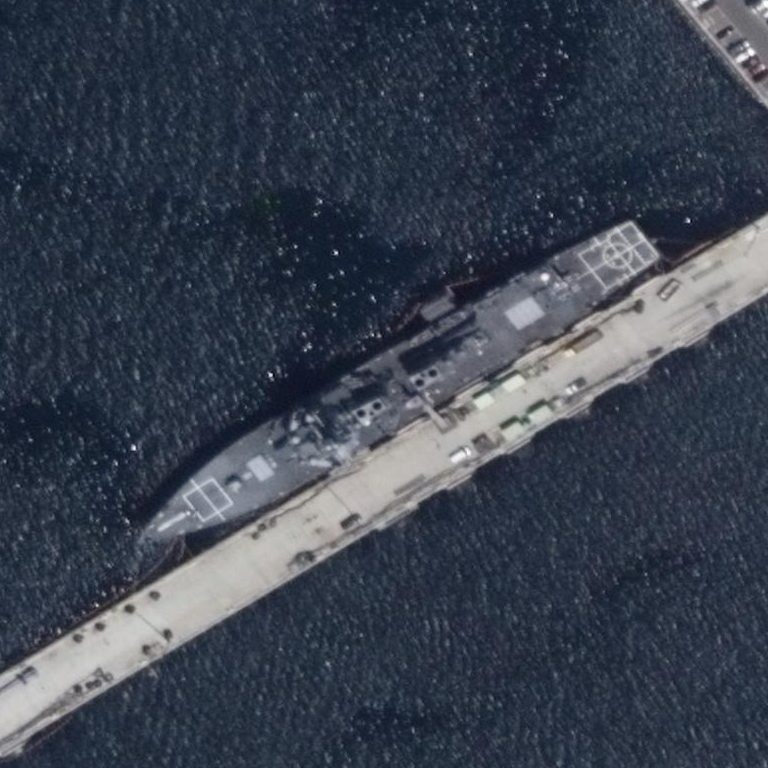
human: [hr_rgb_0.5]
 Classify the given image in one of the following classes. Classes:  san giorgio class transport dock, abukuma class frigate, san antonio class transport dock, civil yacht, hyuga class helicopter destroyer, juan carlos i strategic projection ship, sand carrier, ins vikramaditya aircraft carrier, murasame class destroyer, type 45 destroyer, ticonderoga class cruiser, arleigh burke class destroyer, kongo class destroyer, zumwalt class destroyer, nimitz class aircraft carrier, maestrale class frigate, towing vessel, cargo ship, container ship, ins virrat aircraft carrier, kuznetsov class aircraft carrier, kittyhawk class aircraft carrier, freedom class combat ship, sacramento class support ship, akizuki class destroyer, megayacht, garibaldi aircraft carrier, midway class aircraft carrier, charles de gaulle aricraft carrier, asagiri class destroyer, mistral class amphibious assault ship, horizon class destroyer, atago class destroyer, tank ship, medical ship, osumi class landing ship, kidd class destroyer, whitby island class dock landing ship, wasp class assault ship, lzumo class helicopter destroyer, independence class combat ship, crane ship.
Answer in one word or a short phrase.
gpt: Arleigh Burke class destroyer